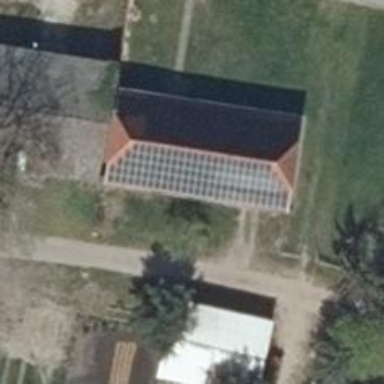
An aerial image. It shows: Solar photovoltaic panel generating electricity through small installation.